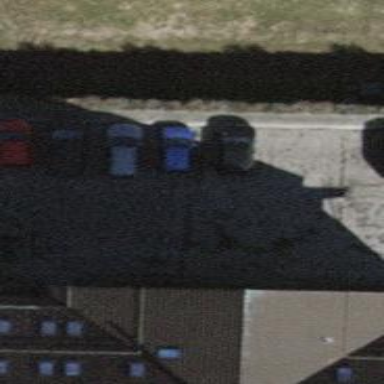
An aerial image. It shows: Multi-storey parking building with asphalt surface.